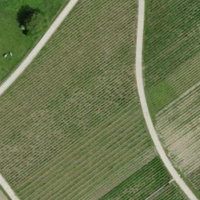
EUNIS habitat code: 40
Species observed at this site:
Juglans regia
Anacamptis pyramidalis